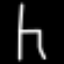
Label: chair